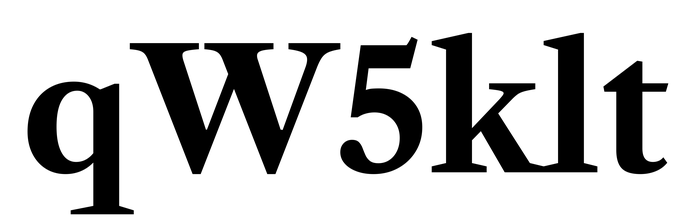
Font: LibreCaslonText_Bold